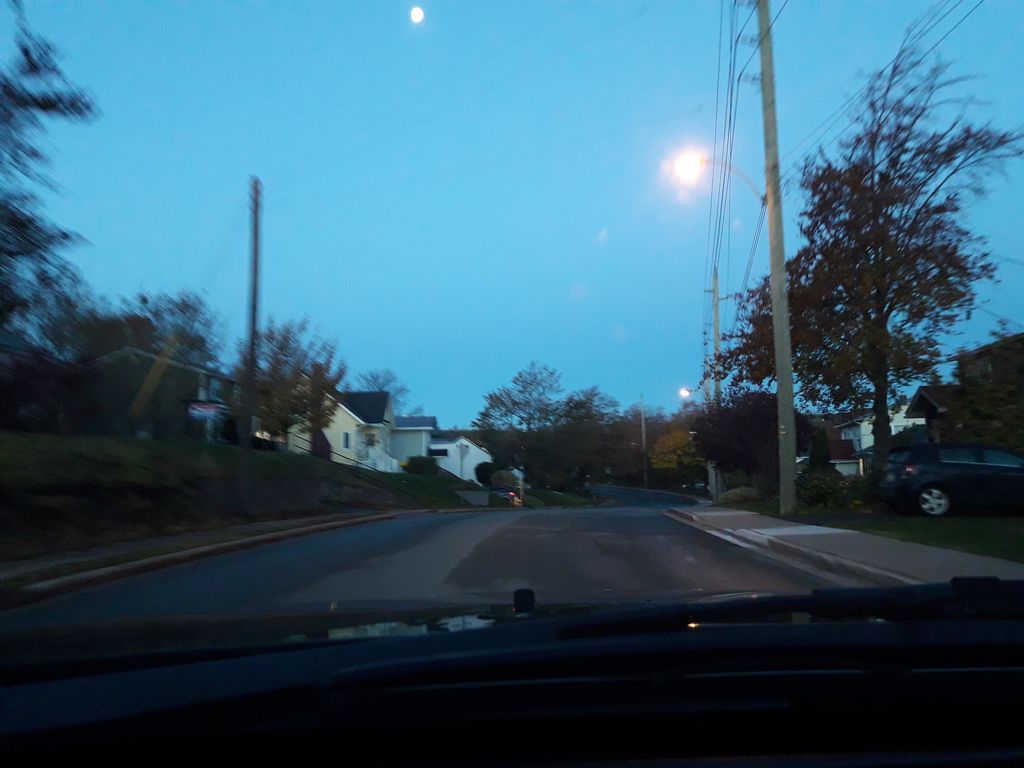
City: st_johns